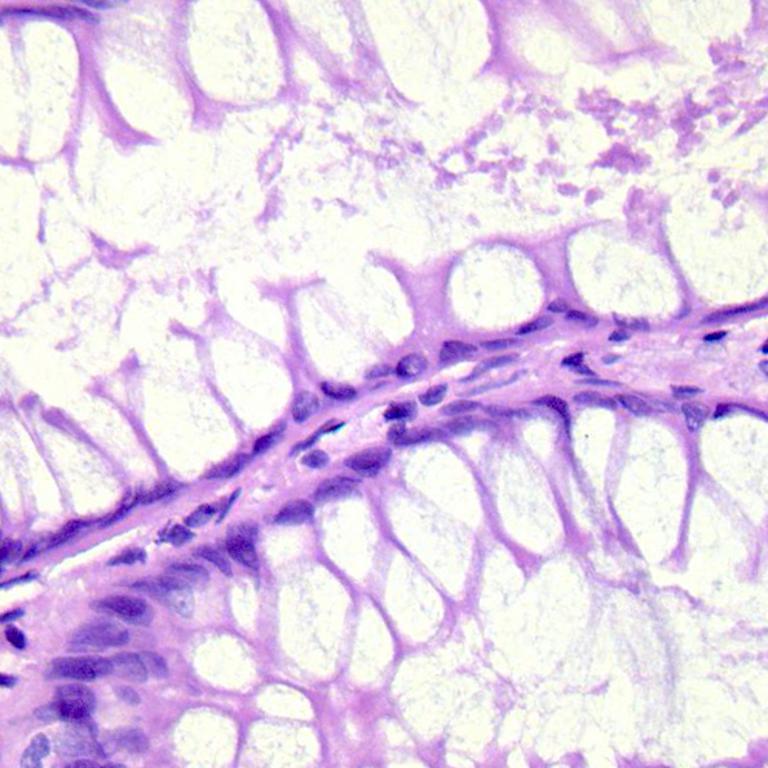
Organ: colon
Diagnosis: benign